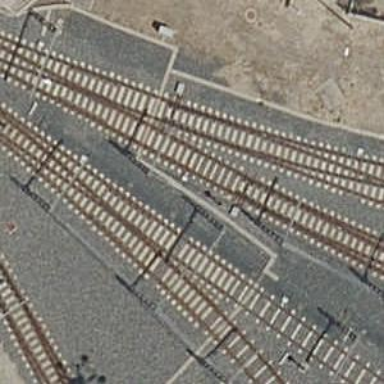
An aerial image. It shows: Railway switch.